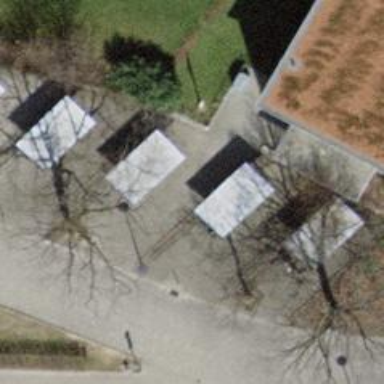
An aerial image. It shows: Bicycle parking area.